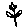
Label: flower